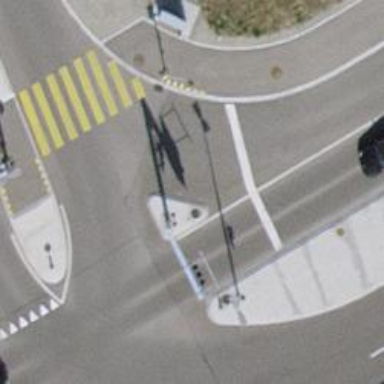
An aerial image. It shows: Road with traffic signals.